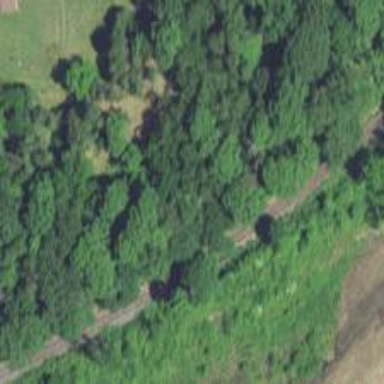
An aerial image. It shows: Disused railway.